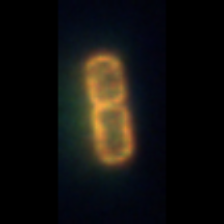
Taxon: Lauderia_Hemiaulus
Group: Diatoms